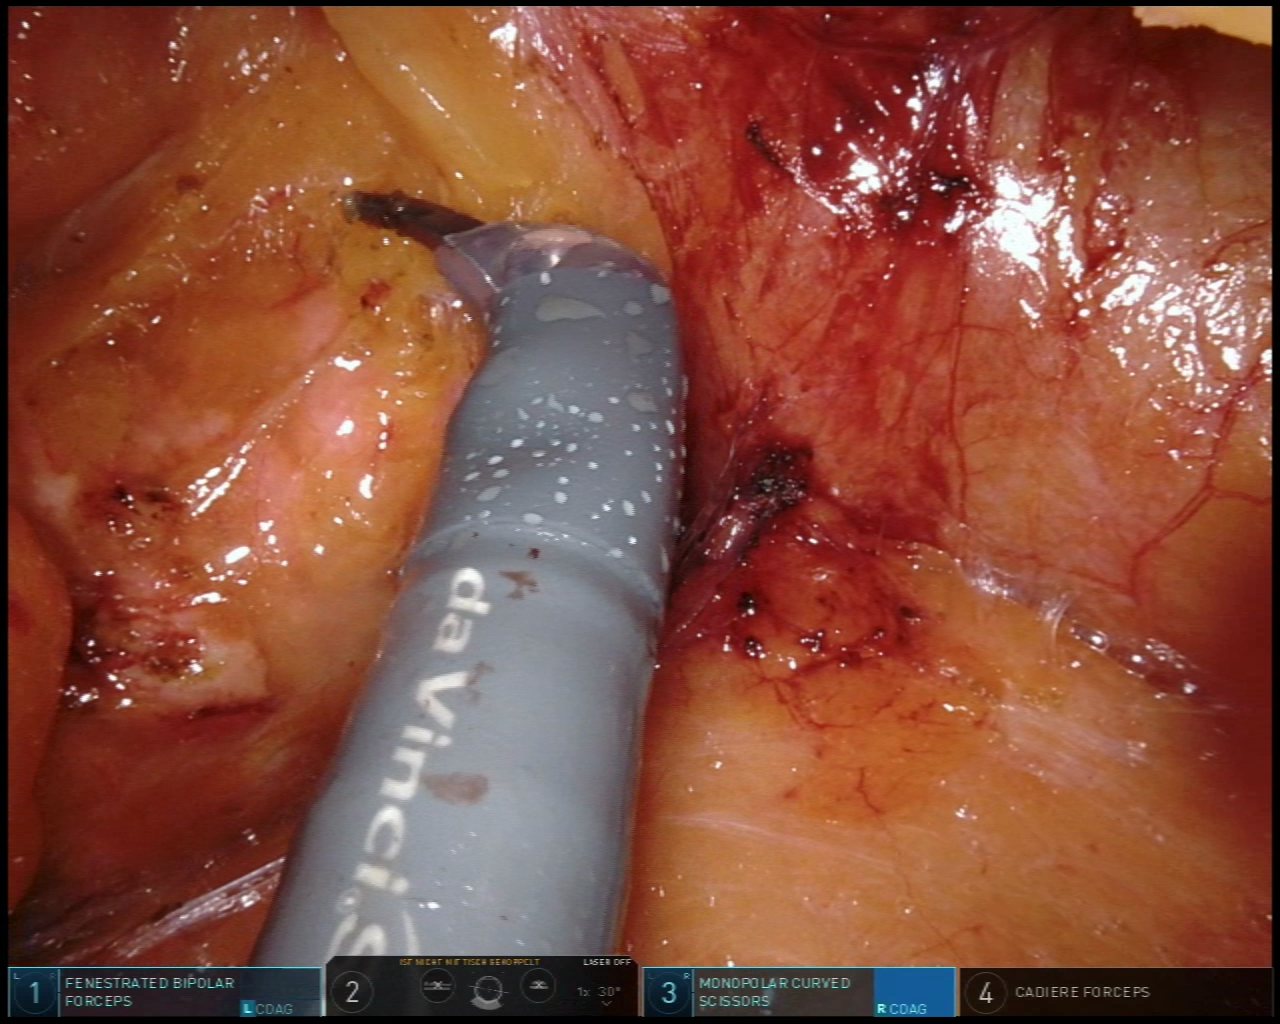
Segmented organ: pancreas
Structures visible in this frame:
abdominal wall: no
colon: no
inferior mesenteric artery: no
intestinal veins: no
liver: no
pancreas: yes
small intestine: no
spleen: no
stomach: no
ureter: no
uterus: no
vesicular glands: no